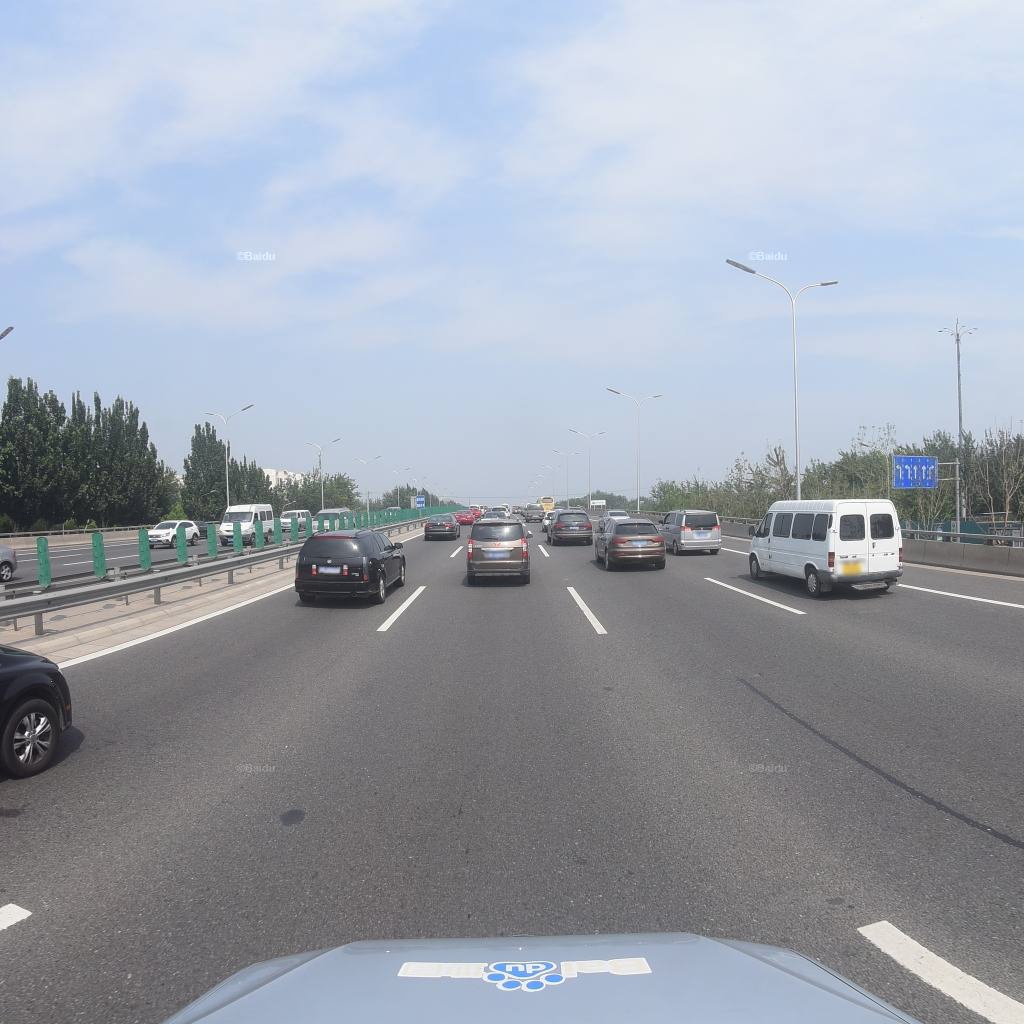
Region: Fengtai
Road damage annotations: longitudinal patch